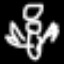
Label: angel